Brain MRI, t2w sequence, axial 2D slice.
Patient: age 33, sex F, weight 95 kg, height 1.95 m
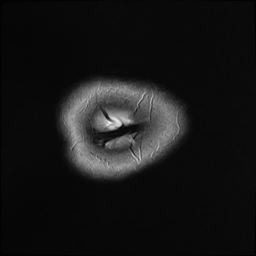